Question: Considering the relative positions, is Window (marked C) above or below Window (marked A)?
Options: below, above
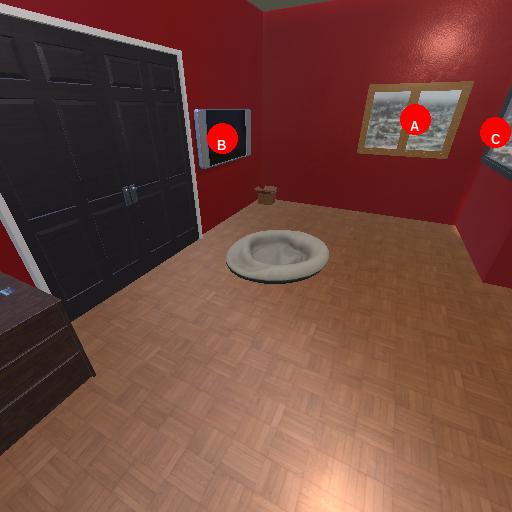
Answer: below